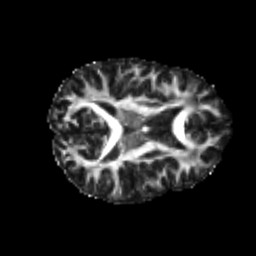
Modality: FA
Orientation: axial
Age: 23
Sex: female
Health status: healthy
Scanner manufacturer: philips
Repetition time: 7.387 s
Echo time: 0.08599 s